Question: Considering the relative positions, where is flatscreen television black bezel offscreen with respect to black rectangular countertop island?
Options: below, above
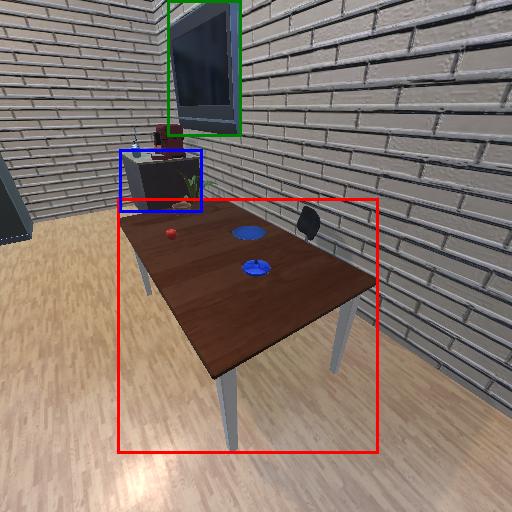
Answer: below